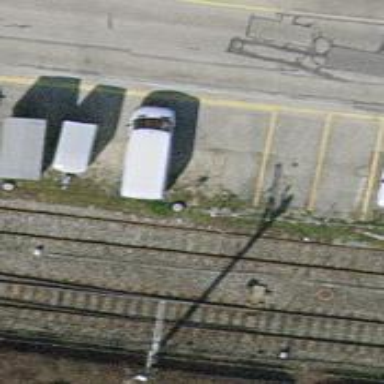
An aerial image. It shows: Single-track railway yard.